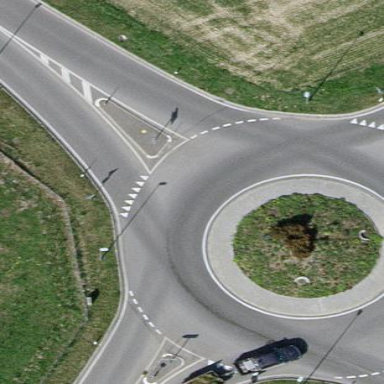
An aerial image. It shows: Secondary road with asphalt surface leading to roundabout.